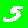
Digit: 5